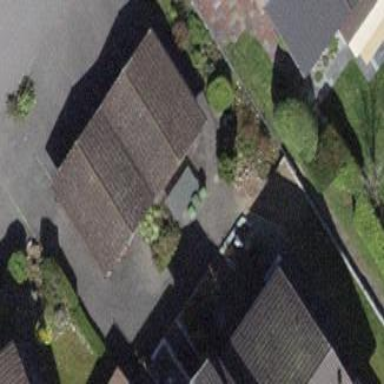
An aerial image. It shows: Building with gabled roof.